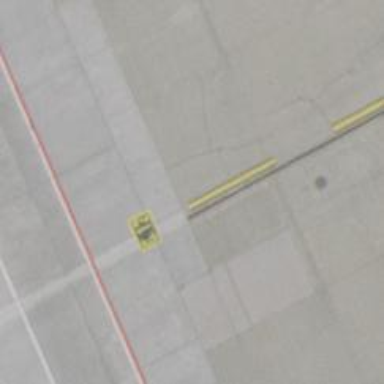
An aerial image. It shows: Airport parking position.